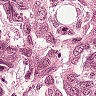
Metastatic tissue present: yes